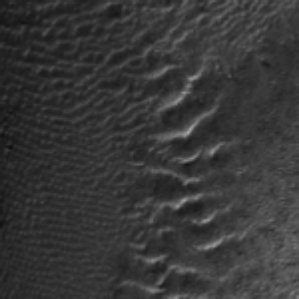
Label: frost